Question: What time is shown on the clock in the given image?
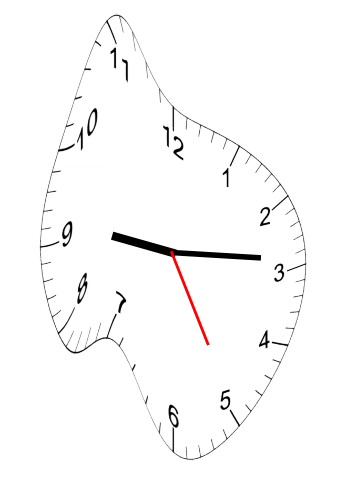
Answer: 09:14:25